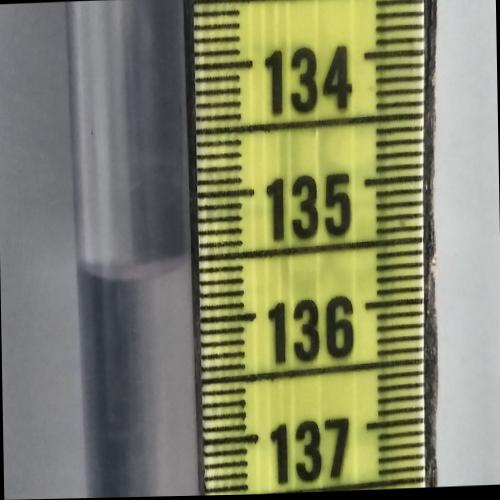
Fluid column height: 135.6 cm